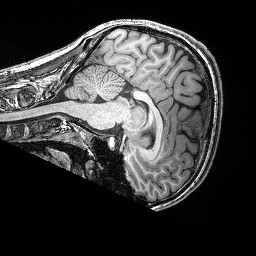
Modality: T1w
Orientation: sagittal
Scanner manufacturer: siemens
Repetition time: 2.25 s
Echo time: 0.00418 s